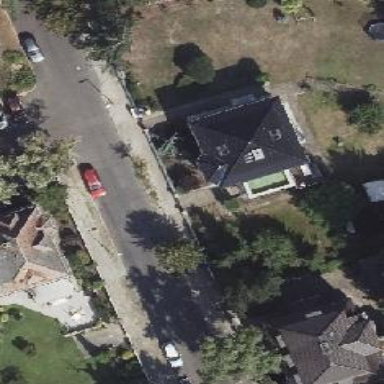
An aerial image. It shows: House with pyramidal roof shape.